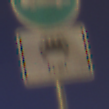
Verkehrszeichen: MehrfachbesetzePersonenkraftwagenFrei
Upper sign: Busssonderstreifen
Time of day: Night
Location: Outdoor (Urban)
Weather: PartlyCloudy
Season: NotSpecified
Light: Natural